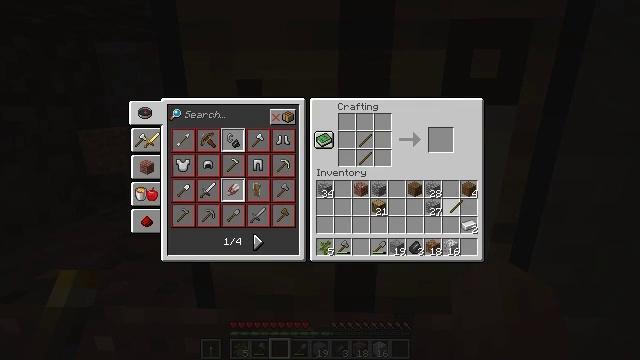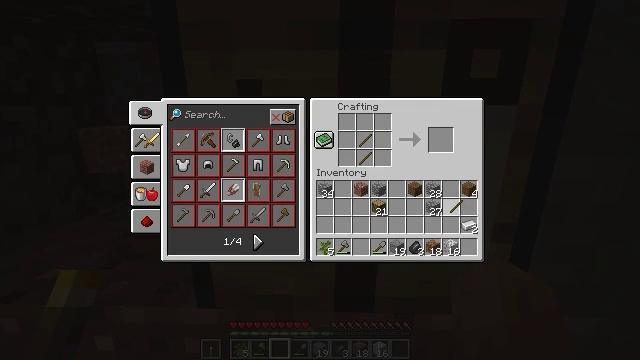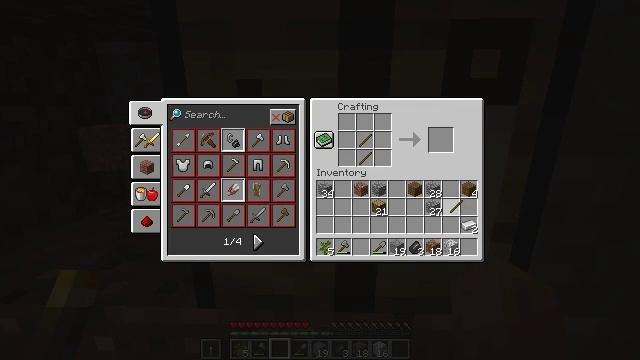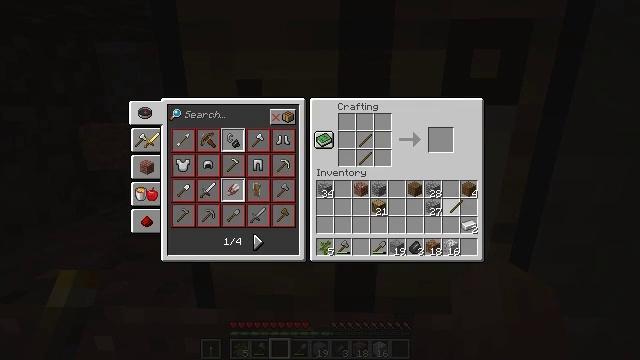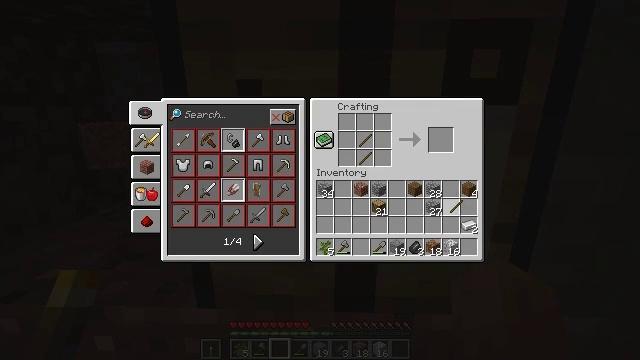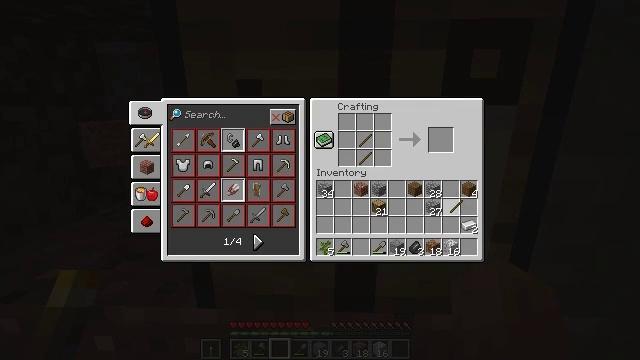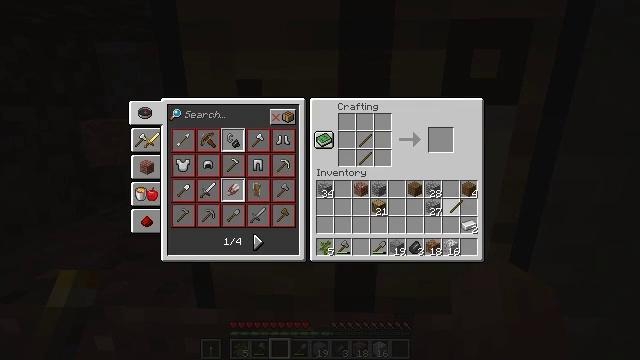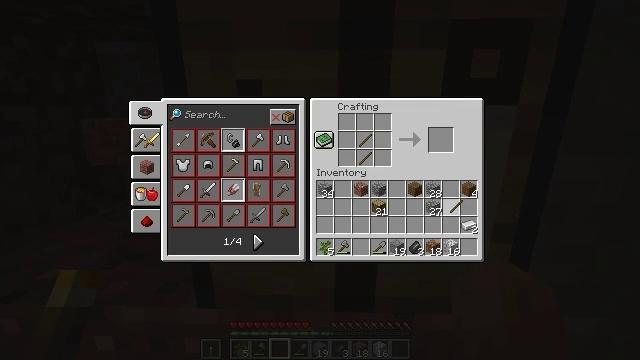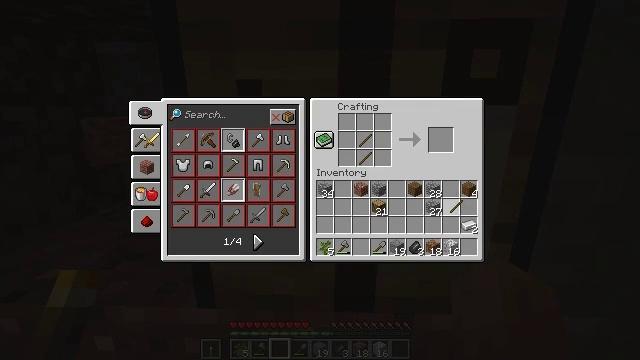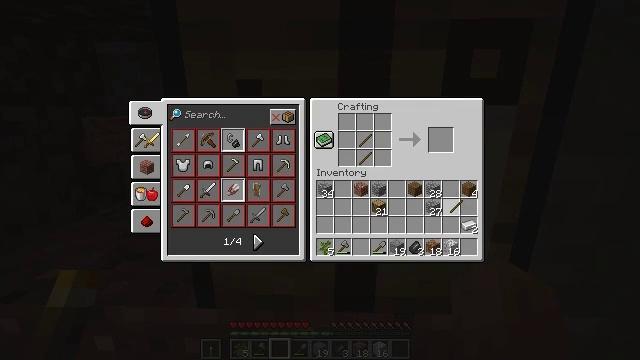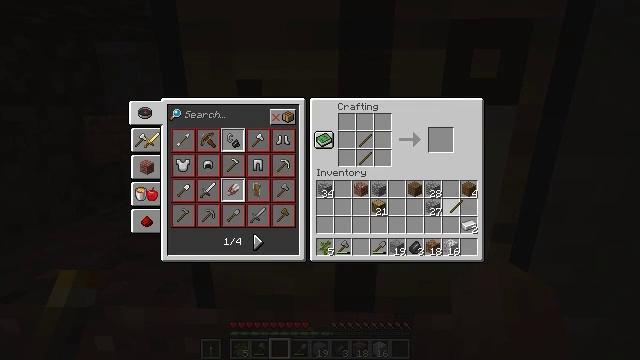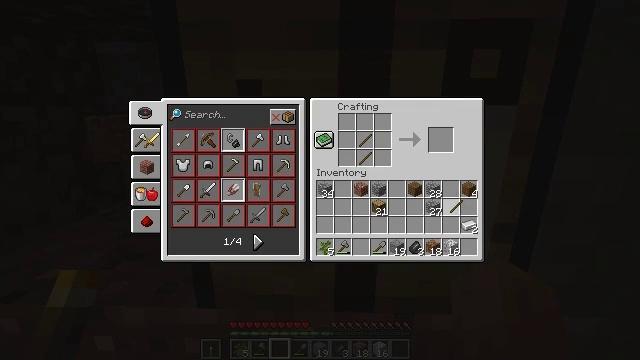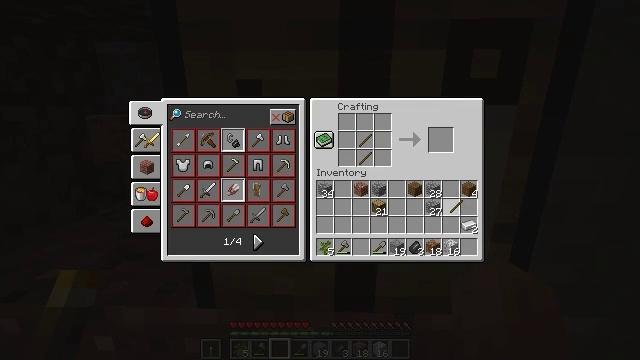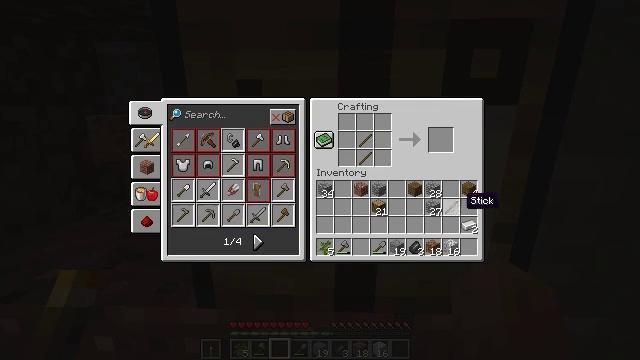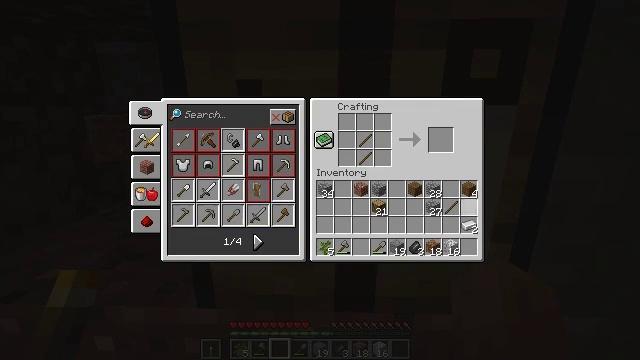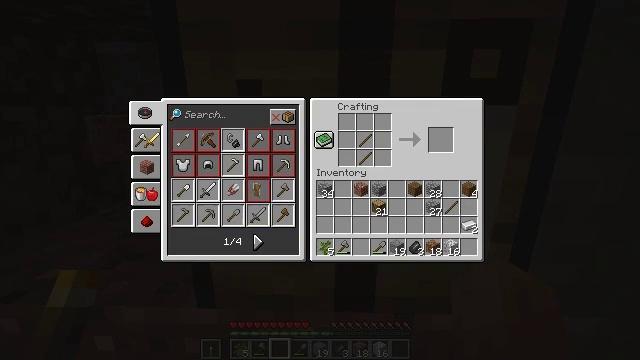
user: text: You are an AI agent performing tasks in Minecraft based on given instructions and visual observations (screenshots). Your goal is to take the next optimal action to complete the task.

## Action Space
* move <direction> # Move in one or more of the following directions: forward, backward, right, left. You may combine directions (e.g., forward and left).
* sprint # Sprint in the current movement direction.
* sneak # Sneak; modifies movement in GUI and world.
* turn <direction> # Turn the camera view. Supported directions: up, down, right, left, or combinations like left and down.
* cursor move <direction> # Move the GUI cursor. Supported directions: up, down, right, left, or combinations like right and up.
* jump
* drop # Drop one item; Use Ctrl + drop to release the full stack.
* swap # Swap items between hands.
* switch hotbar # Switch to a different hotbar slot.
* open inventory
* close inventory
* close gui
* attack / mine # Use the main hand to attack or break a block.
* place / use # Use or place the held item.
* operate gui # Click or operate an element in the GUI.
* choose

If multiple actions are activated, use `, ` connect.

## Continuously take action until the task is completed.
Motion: motion action
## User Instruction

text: Mine dirt from the ground.
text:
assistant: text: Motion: no_op
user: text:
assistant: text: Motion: no_op
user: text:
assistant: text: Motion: no_op
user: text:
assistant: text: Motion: no_op
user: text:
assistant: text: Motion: no_op
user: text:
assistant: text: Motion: no_op
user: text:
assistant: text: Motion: no_op
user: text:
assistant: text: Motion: no_op
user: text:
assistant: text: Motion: attack / mine
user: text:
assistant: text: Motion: attack / mine
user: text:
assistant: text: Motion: attack / mine
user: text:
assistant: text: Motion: attack / mine
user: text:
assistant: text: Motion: no_op
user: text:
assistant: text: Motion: no_op
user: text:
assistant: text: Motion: no_op
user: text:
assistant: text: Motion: no_op
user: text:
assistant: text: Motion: no_op
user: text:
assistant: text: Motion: no_op
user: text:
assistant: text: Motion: no_op
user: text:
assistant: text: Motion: no_op
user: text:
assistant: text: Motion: no_op
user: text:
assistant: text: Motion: no_op
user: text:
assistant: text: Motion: no_op
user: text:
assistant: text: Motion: no_op
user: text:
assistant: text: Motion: no_op
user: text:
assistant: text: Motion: no_op
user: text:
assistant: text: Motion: no_op
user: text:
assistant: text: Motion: no_op
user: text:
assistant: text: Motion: no_op
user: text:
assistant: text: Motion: no_op